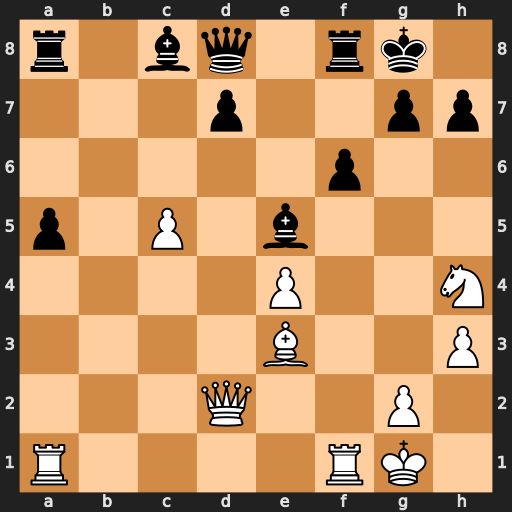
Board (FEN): r1bq1rk1/3p2pp/5p2/p1P1b3/4P2N/4B2P/3Q2P1/R4RK1
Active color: w
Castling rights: -
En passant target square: -
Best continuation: Qd5+ Kh8 Qxa8 Bxa1 Rxa1